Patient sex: M
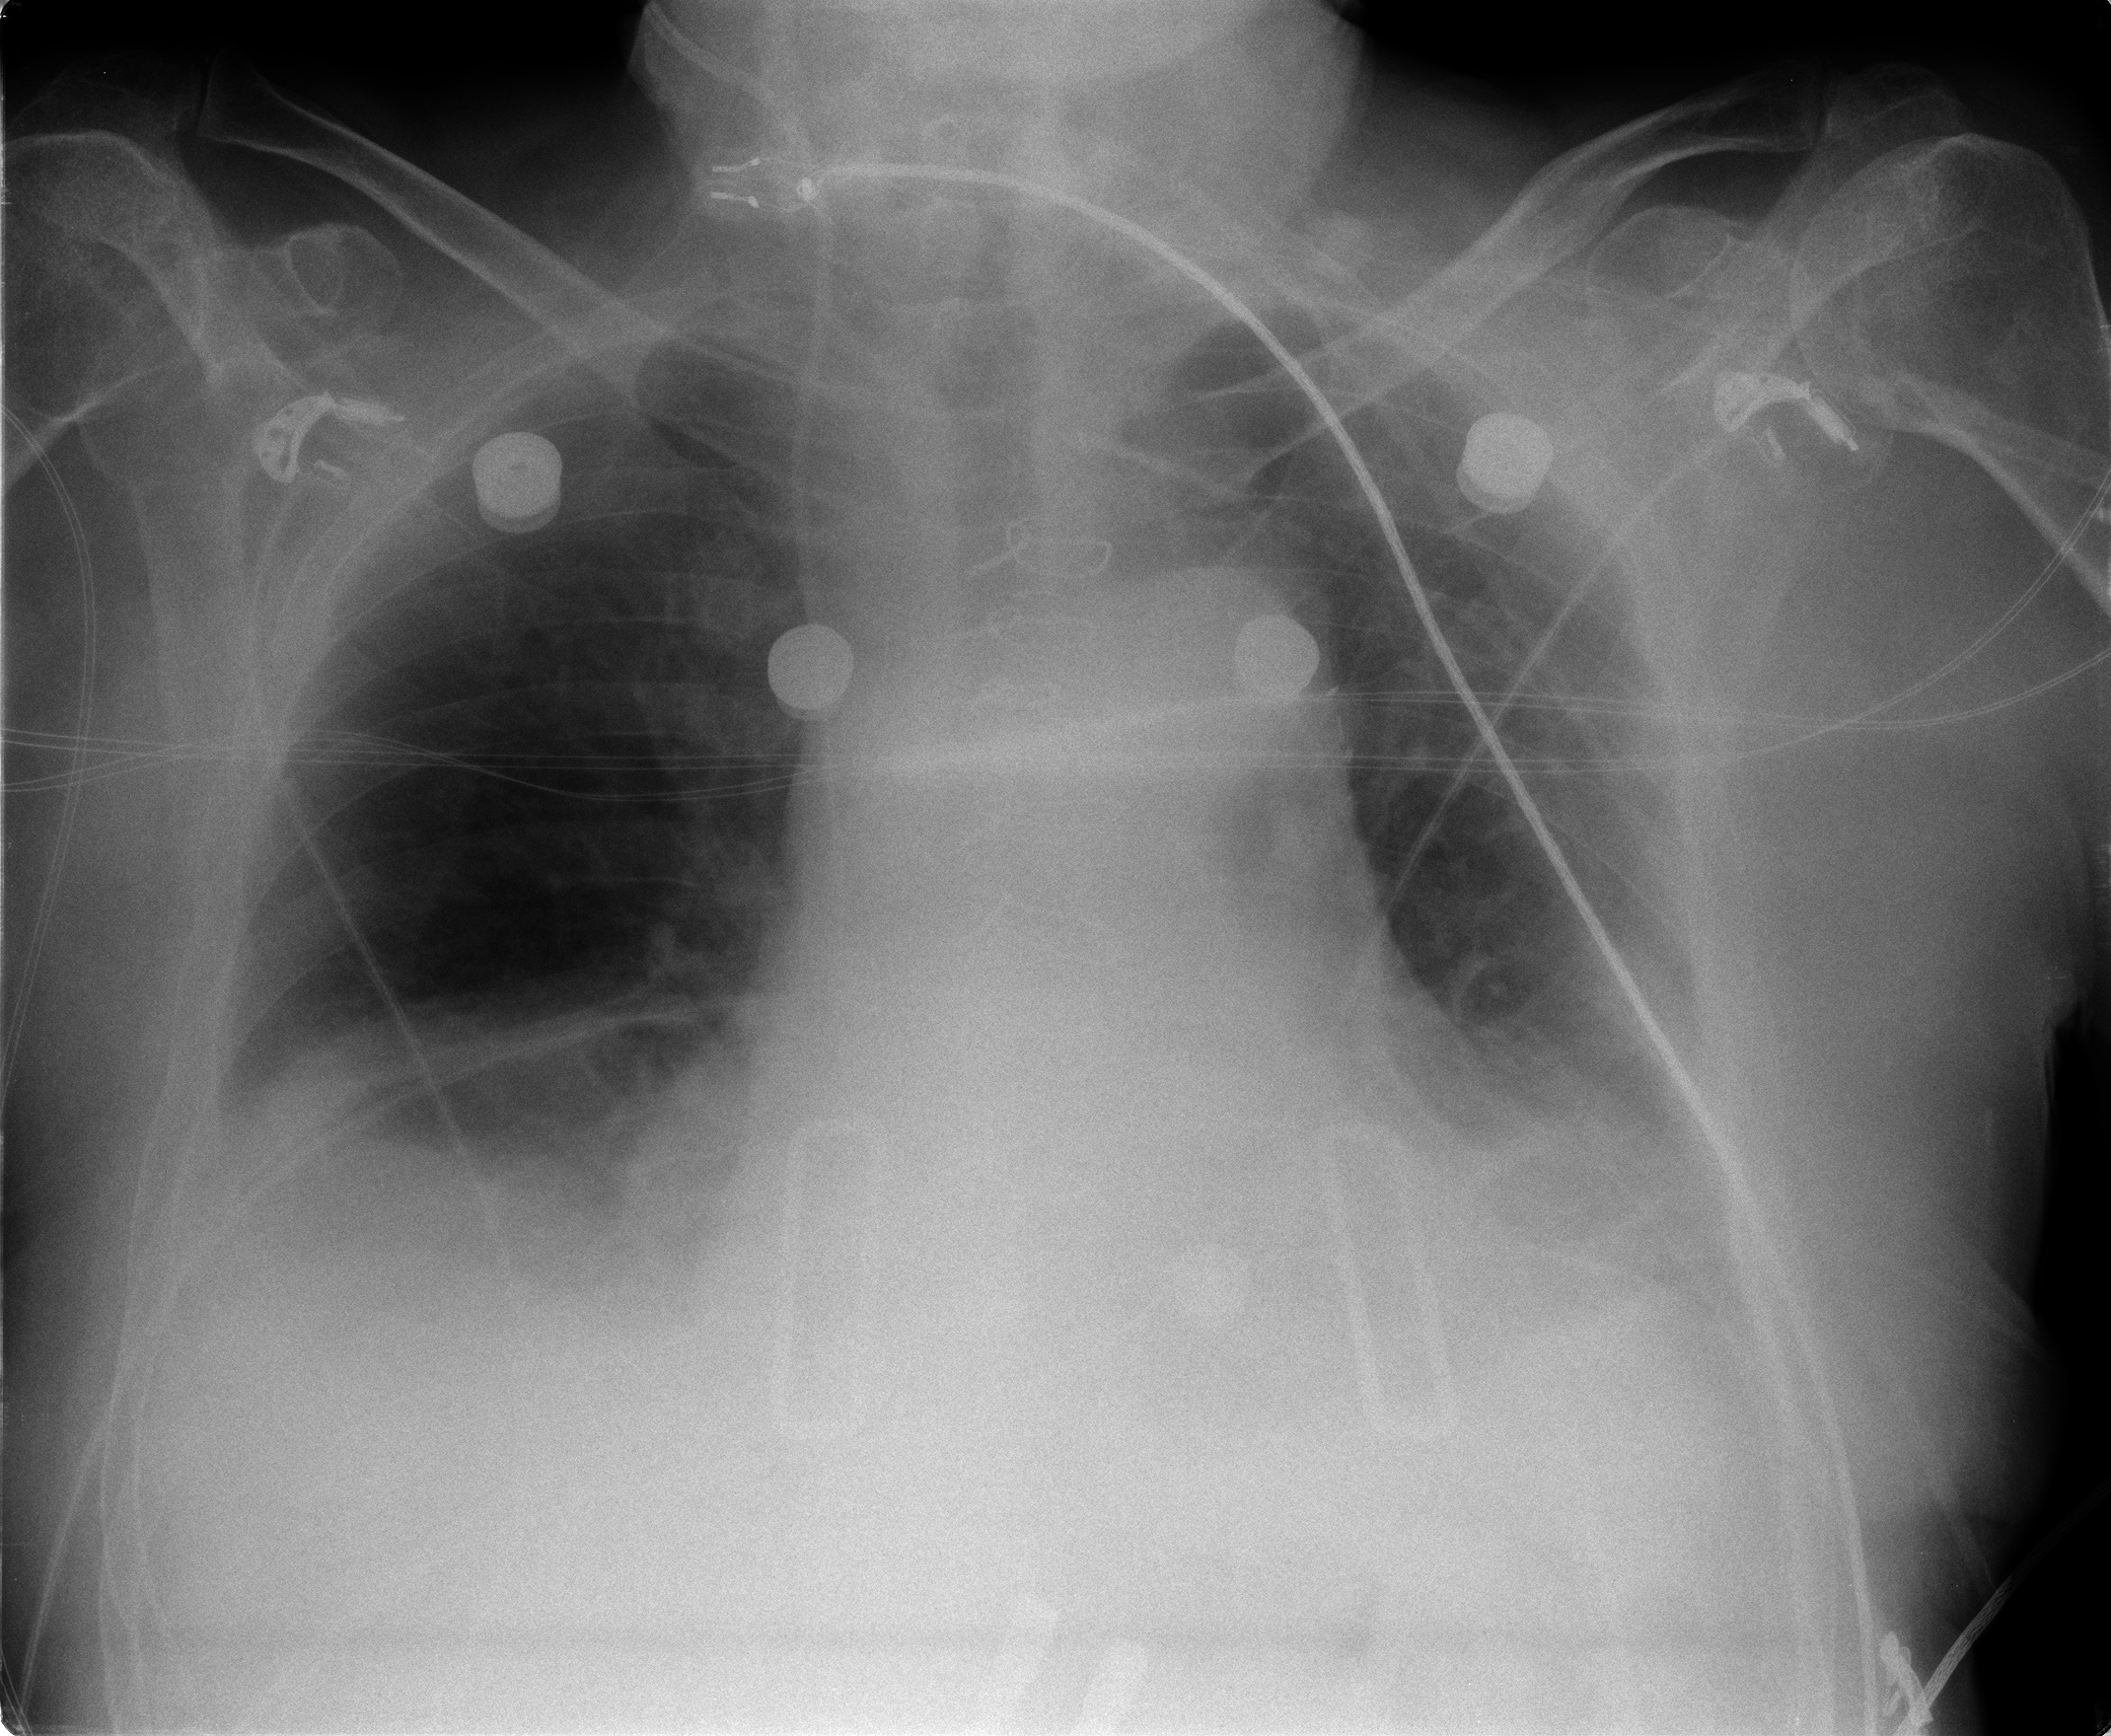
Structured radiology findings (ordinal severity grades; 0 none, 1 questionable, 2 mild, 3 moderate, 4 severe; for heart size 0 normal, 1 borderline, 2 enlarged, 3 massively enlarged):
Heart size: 0
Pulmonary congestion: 0
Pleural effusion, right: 2
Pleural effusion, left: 2
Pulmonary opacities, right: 0
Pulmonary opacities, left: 0
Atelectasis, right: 2
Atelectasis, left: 2